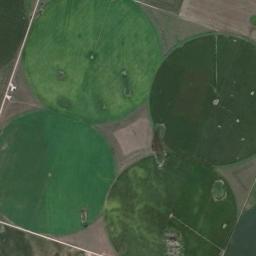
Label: circular_farmland